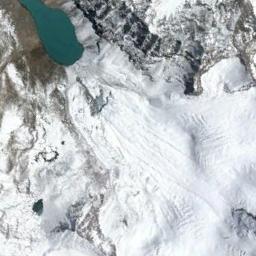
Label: snowberg